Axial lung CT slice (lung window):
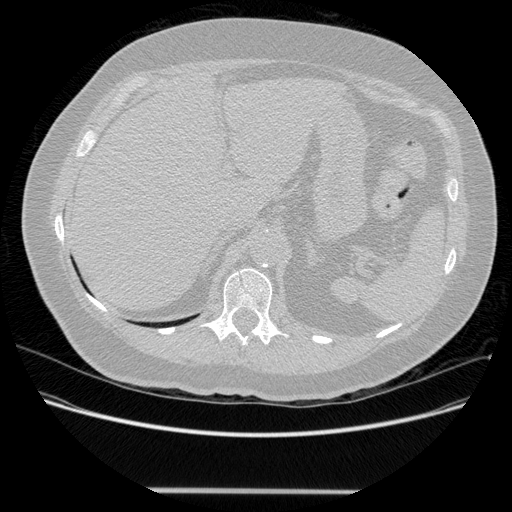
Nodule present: no